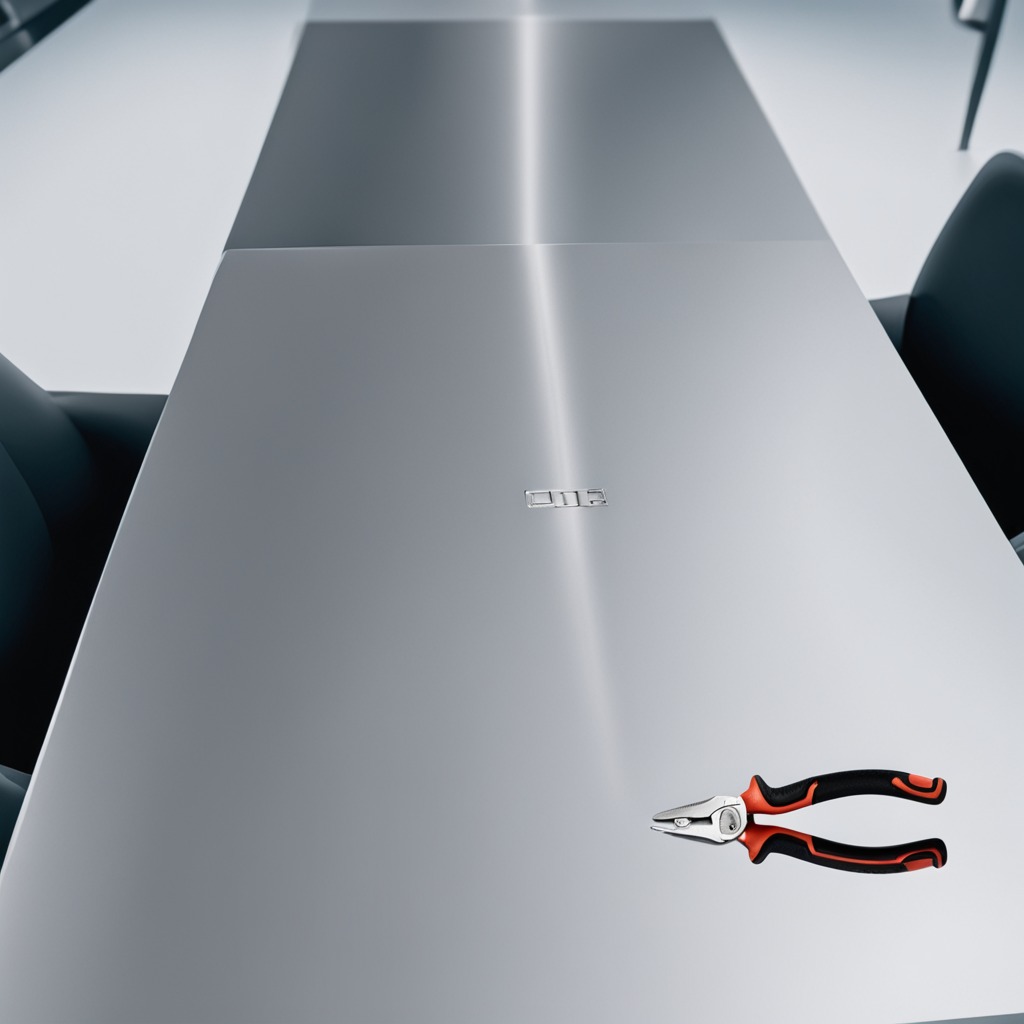
A plier is lying on the stainless steel table.